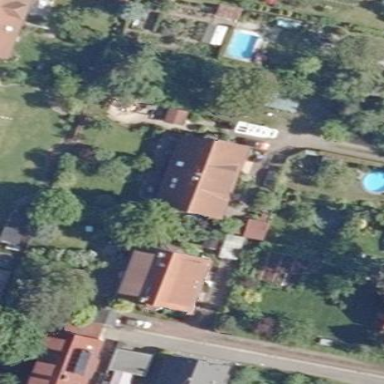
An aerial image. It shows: Simple and straightforward house.